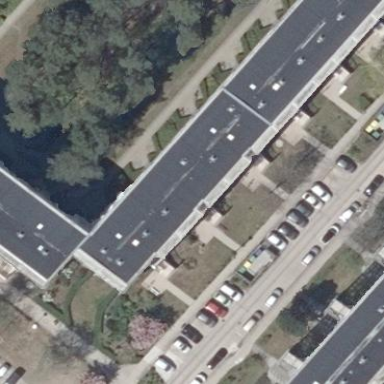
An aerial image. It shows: Image showing building with apartments.